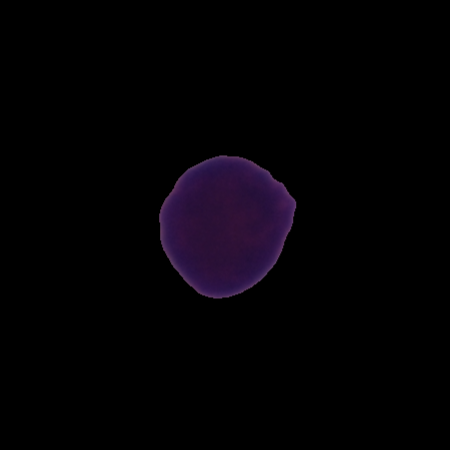
Label: healthy